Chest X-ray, AP view. Patient: 48 years old, sex F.
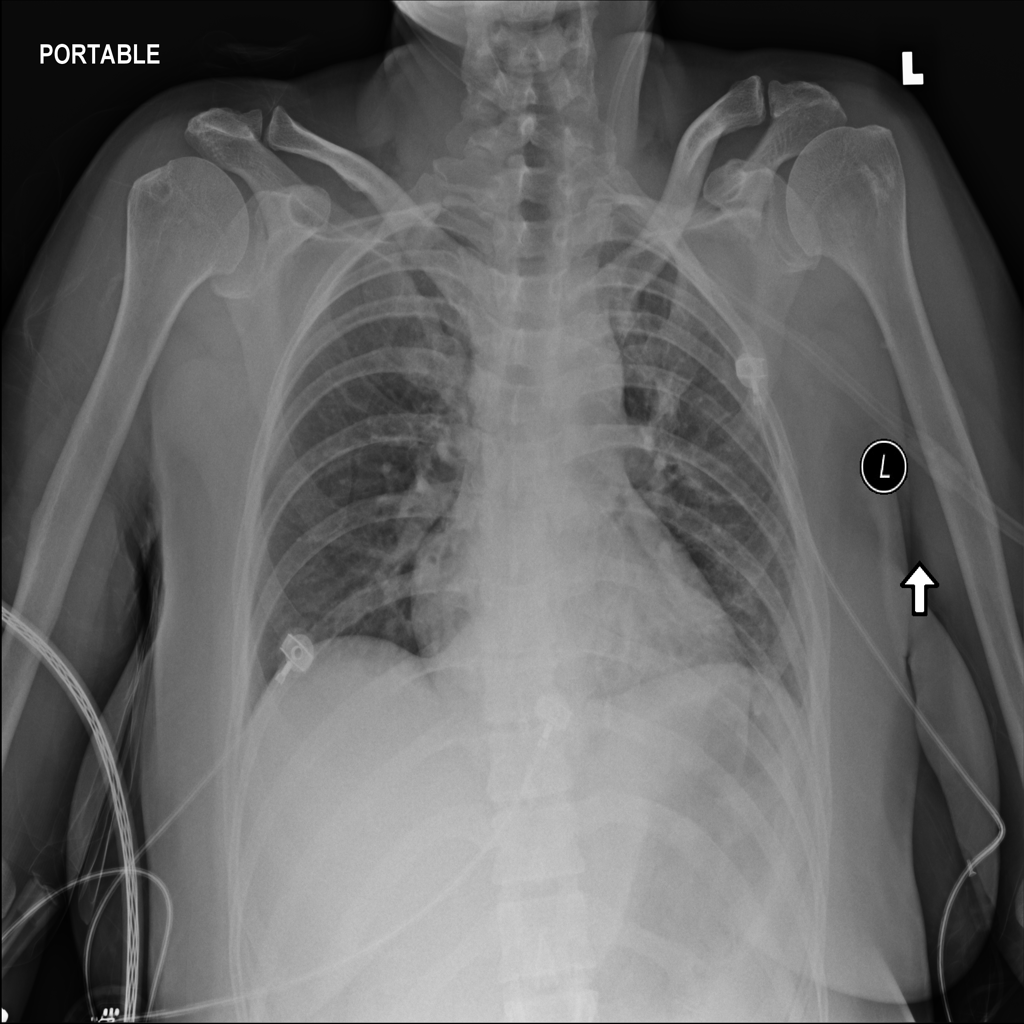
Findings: No Finding